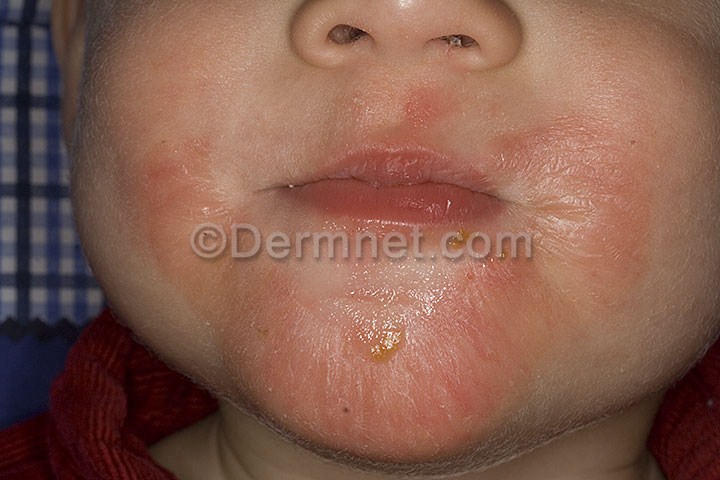
Disease: Atopic Dermatitis Photos